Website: lowes
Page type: customer-info-address
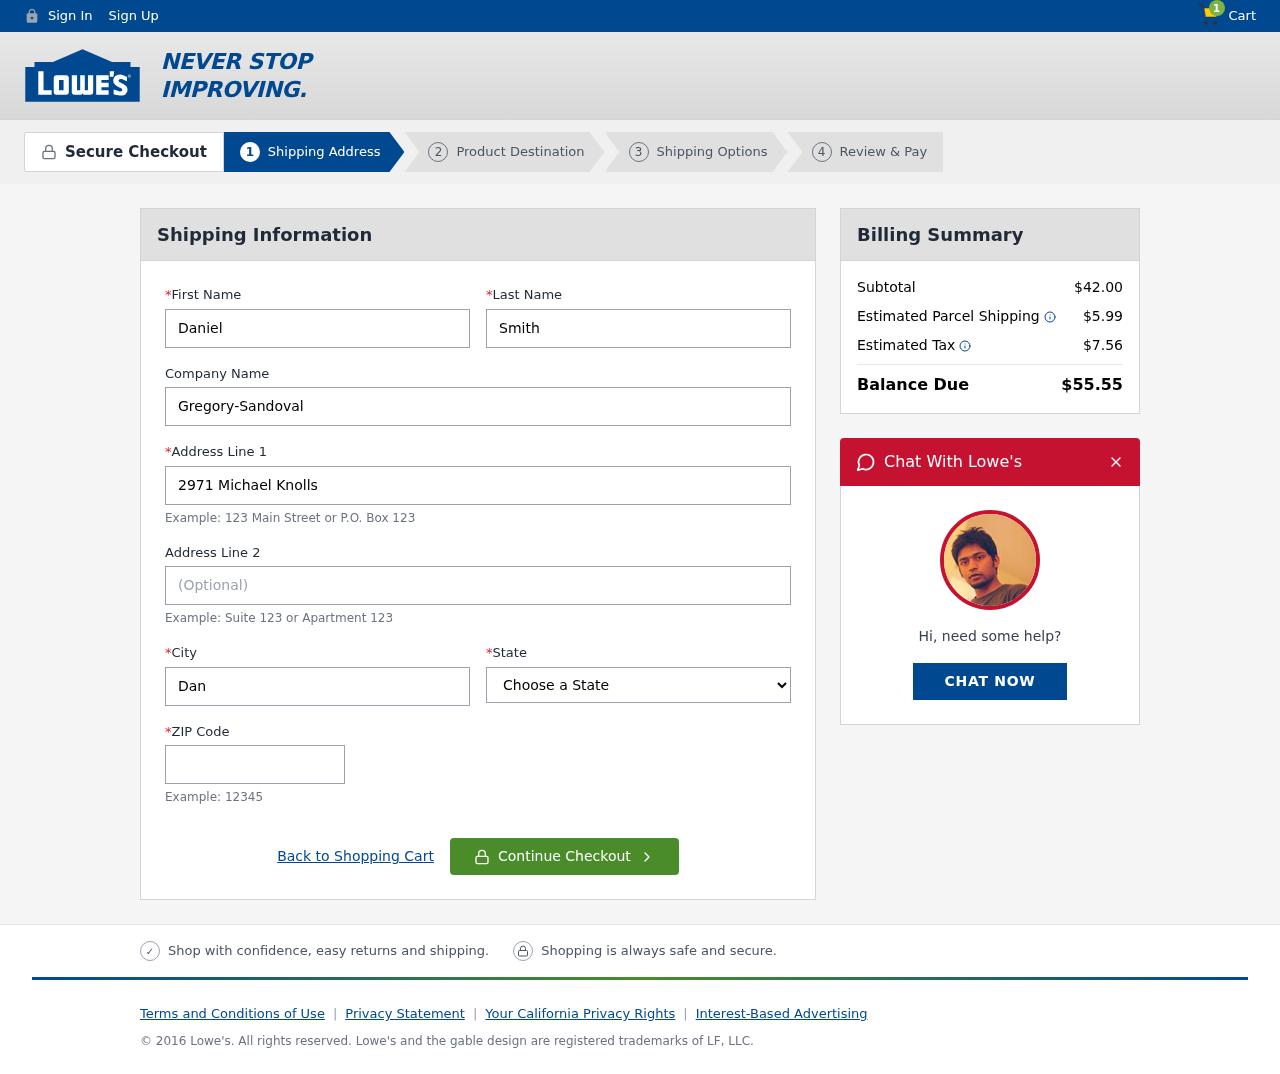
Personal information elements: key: PII_CITY
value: Danielsport
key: PII_COMPANY
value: Gregory-Sandoval
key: PII_FIRSTNAME
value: Daniel
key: PII_LASTNAME
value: Smith
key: PII_POSTCODE
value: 27279
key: PII_STATE
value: Wisconsin
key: PII_STREET
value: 2971 Michael Knolls
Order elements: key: ORDER_NUM_ITEMS
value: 1
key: ORDER_SUBTOTAL
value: $42.00
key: ORDER_SHIPPING_COST
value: $5.99
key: ORDER_TAX
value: $7.56
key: ORDER_TOTAL
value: $55.55